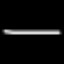
Label: line